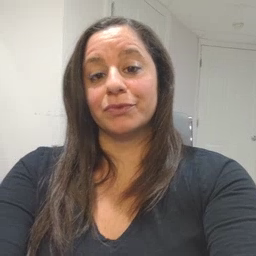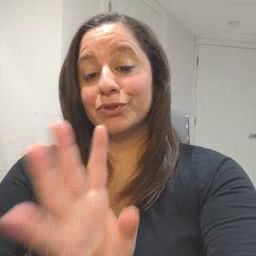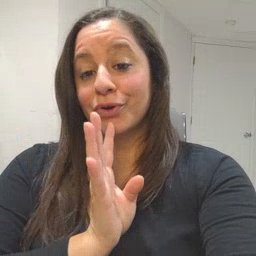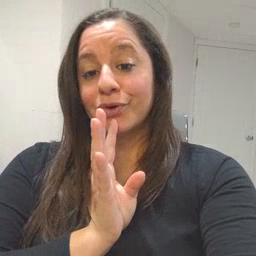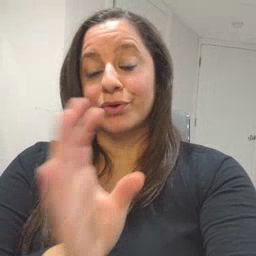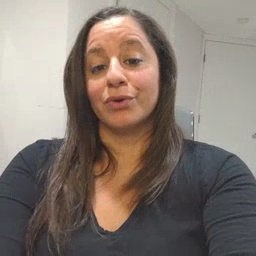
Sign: talk